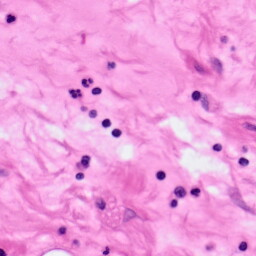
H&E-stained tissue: Pancreatic